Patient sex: F
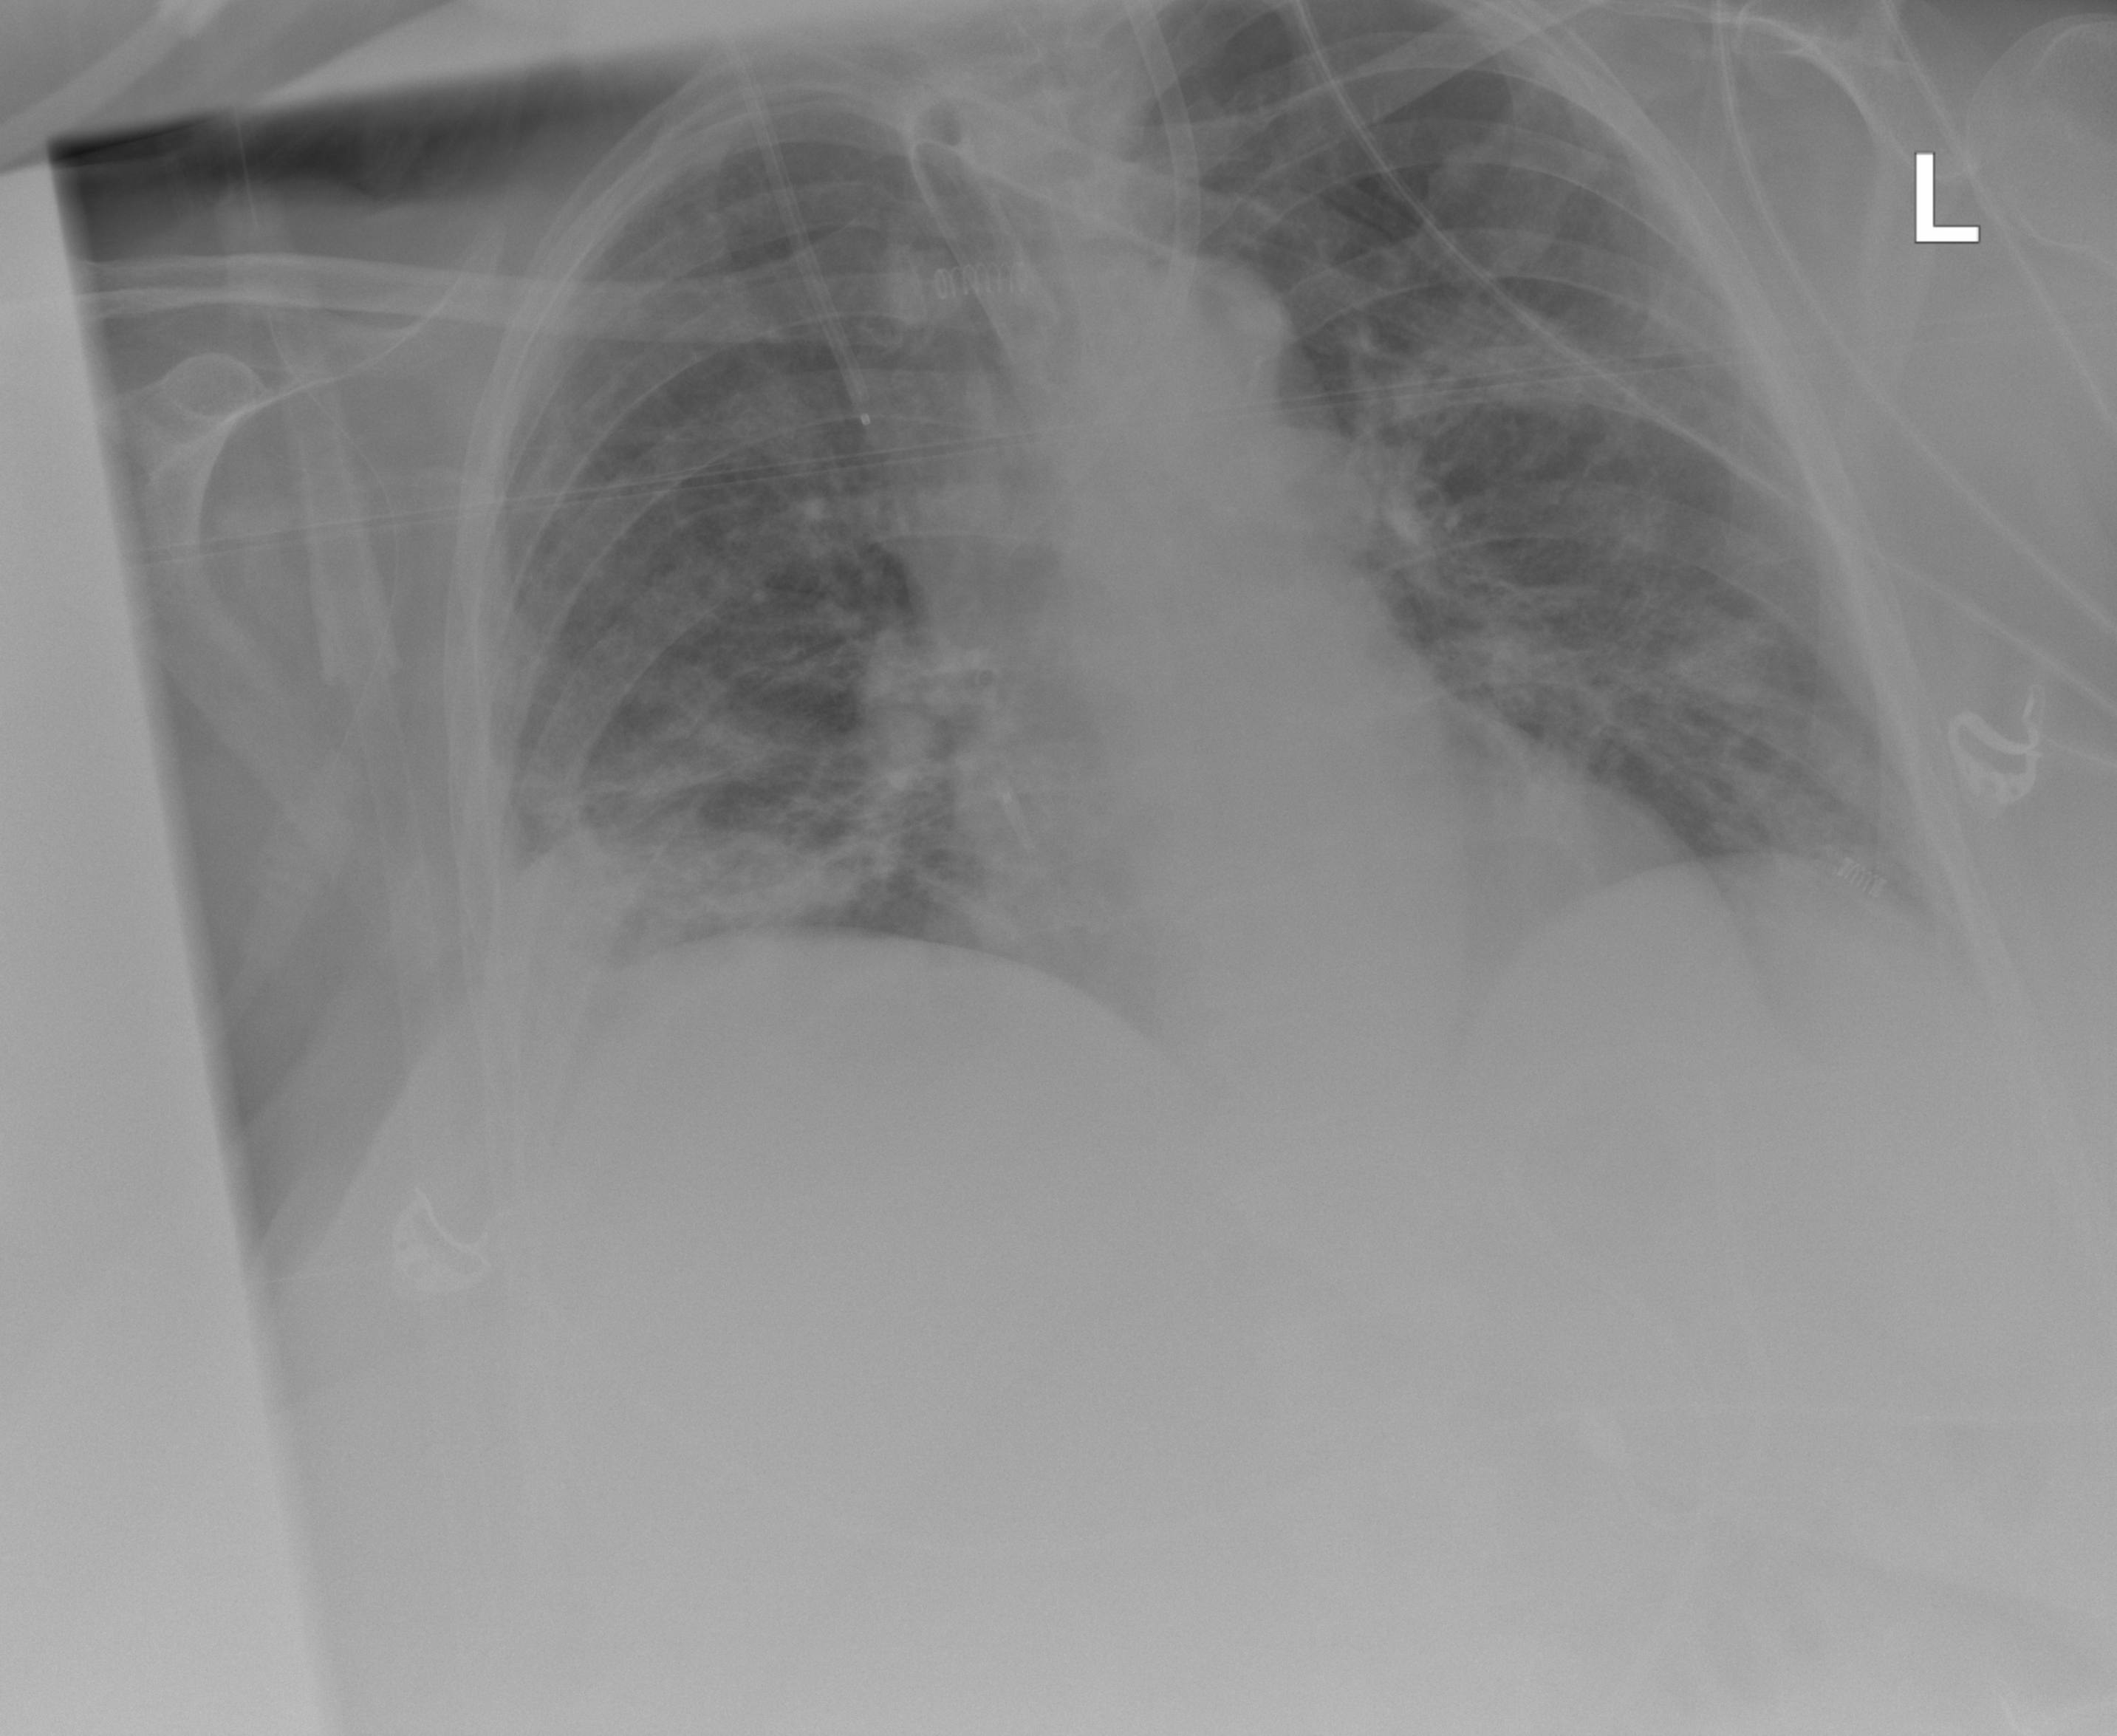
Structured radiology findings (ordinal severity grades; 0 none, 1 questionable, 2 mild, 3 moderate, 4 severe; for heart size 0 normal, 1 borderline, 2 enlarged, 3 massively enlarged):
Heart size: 0
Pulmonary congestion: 0
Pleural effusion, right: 0
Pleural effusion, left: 0
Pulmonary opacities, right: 3
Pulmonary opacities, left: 2
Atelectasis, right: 2
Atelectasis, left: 2